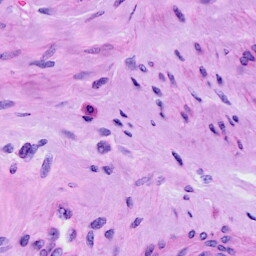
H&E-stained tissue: Cervix